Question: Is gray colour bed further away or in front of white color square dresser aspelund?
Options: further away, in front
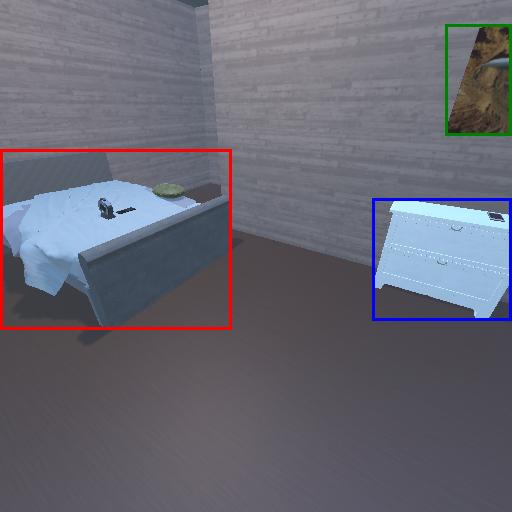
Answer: further away